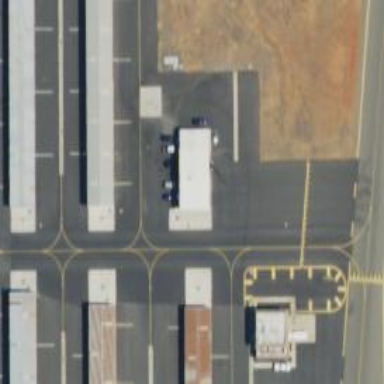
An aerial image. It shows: View of taxiway at the airport.